Field crop: maize
Growth stage: 2
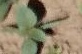
Species: datura